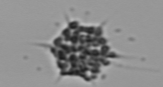
Label: Dictyocha